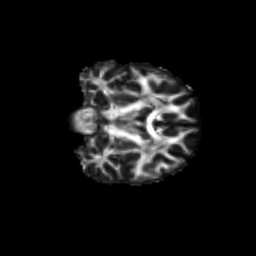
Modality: FA
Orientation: coronal
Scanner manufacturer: siemens
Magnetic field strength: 3 T
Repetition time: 9.2 s
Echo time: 0.084 s